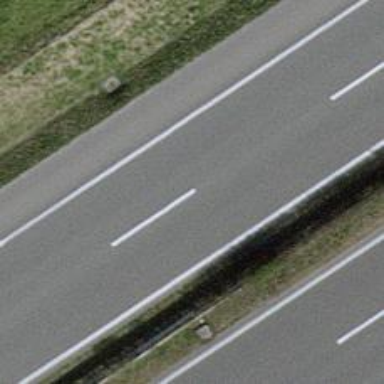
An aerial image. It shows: Motorway.